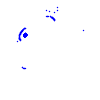
Particle: pion